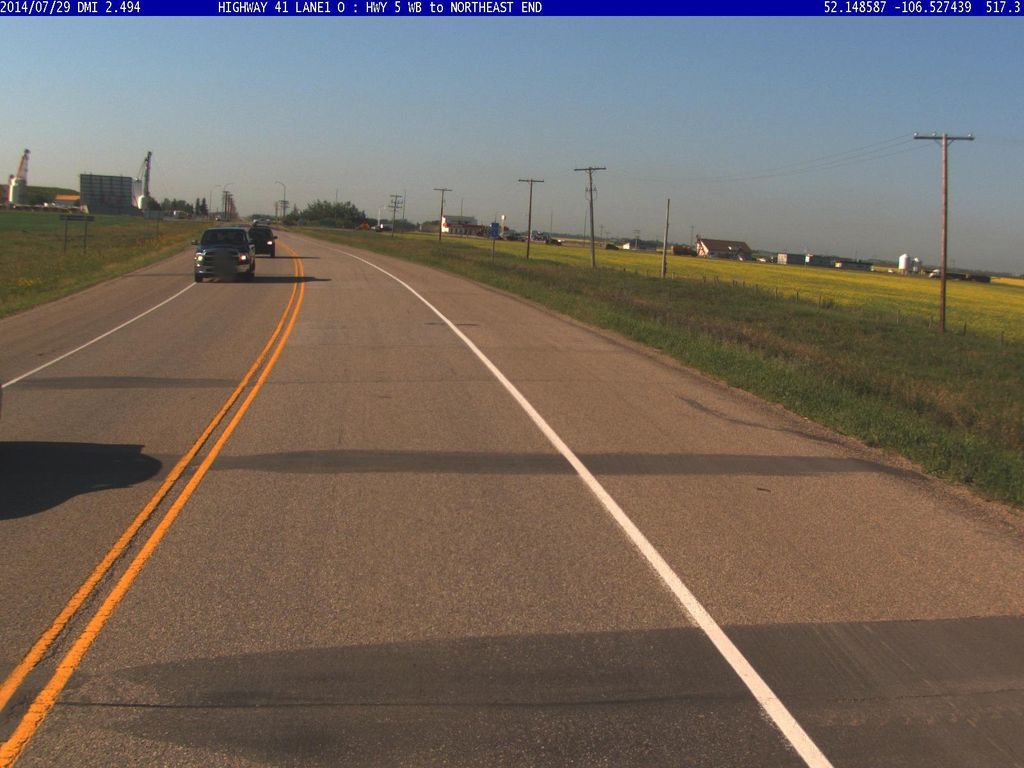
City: saskatoon